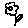
Label: flower